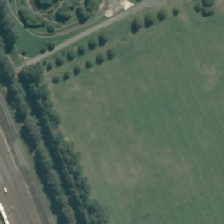
Land cover: urban_parkland